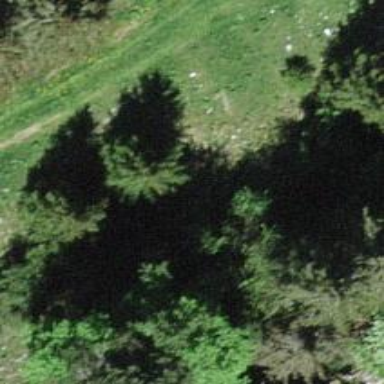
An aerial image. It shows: Evergreen forest with needle-leaved trees.